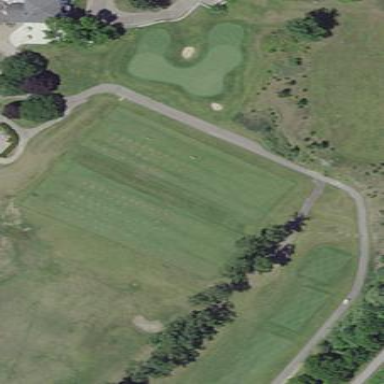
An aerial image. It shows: Driving range for golf on grass.